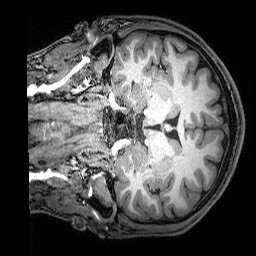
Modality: T1w
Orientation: coronal
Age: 21
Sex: male
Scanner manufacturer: siemens
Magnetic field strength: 3 T
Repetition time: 2.53 s
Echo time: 0.00388 s